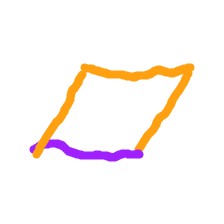
Shape: parallelogram